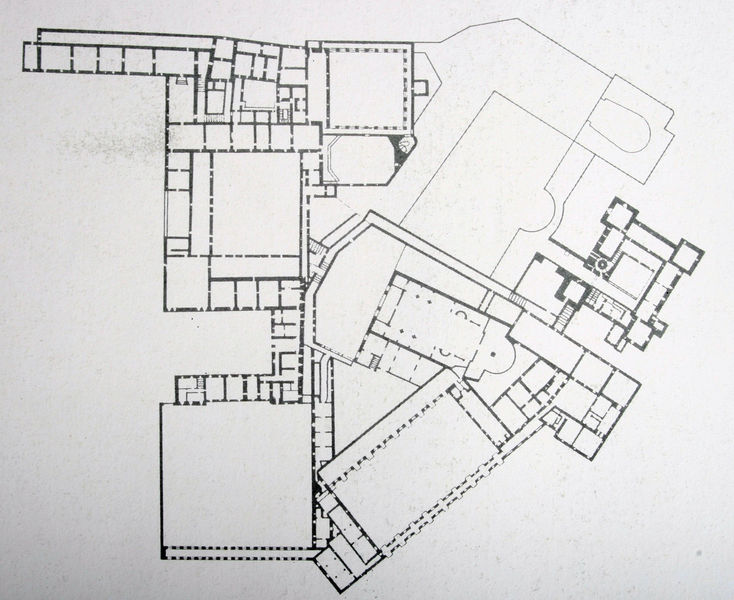
Titel: Grundriss des Palazzo Ducale in Mantua
Standort: Mantua
Institution: Palazzo Ducale
Schlagwörter: baum, flügel, weiß, stadt, fenster, schwarz, skizze, säulen, zeichnung, zimmer, anlage, gebäude, haus, park, schloss, muster, alt, architektur, kirche, schräg, rund, turm, garten, türen, studie, abstrakt, flächen, mauer, linien, hof, platz, saal, treppe, treppen, architecture, hall, white, black, einfach, kammer, striche, halle, anbau, wände, innenhof, burg, kloster, türme, palast, linie, draufsicht, festung, groß, schwarzweiß, räume, entwurf, hauptschiff, geometrisch, sportplatz, handwerk, mauern, apsis, konstruktion, building, house, chor, kapelle, plan, grundstück, drawing, castle, sketch, viereck, photo, town, grundriss, kreuzgang, city, aufriss, architekturzeichnung, bauplan, winkel, atrium, design, archäologie, gebaude, seitenschiffe, floor plan, geäude, nebengebäude, haupthaus, architect, mansion, baukunst, klosteranlage, technisch, school, klosterplan, map, apsiss, draw, zecihnung, sääle, raumplan, verwinkelt, engineering, refektorium, dormitorium, hausplan, area, lmu, rooms, blac, scetch, layout, halls, chräg, zeichnjung, buidling, raaeume, buildign, area plan, achitect